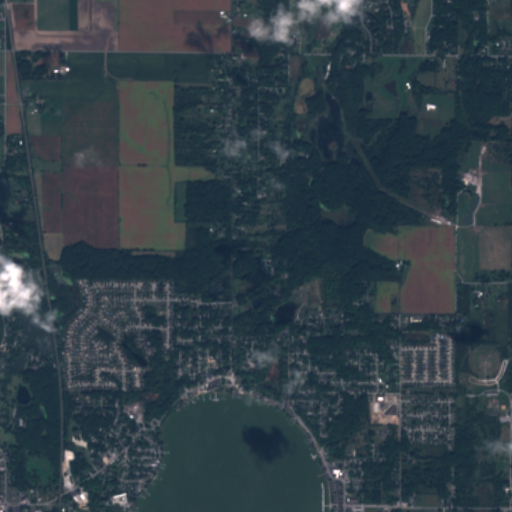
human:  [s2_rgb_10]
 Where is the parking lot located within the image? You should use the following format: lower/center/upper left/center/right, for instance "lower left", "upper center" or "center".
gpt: The parking lot is located in the lower left of the image.
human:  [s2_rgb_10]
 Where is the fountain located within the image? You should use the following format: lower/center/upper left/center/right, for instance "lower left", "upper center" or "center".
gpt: The fountain is located in the lower left of the image.
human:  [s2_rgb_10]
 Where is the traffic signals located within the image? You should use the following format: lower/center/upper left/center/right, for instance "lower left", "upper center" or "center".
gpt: The traffic signals is located in the lower left of the image.
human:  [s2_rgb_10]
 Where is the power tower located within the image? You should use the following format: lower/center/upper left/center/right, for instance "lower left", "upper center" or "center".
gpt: There is no power tower in the image.